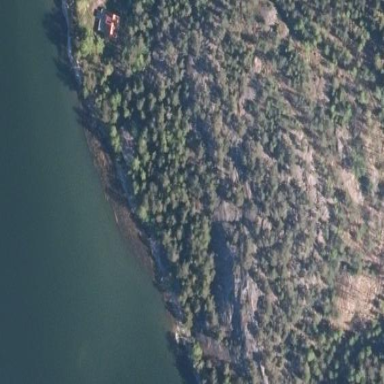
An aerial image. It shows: Landscape dominated by bare rock.